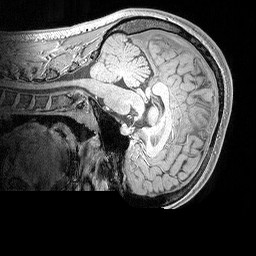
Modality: MP2RAGE
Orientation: sagittal
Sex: female
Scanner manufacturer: siemens
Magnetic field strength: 3 T
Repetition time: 5 s
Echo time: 0.00292 s